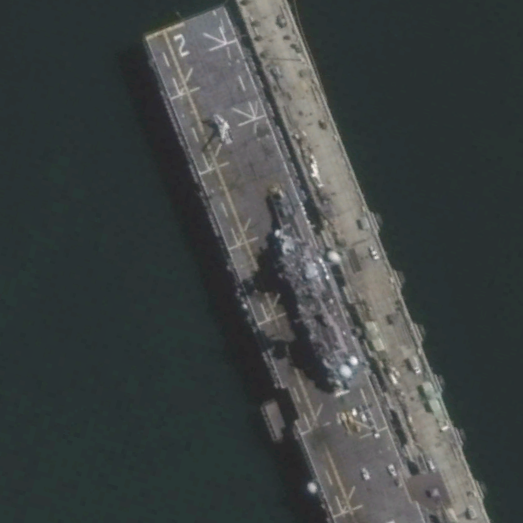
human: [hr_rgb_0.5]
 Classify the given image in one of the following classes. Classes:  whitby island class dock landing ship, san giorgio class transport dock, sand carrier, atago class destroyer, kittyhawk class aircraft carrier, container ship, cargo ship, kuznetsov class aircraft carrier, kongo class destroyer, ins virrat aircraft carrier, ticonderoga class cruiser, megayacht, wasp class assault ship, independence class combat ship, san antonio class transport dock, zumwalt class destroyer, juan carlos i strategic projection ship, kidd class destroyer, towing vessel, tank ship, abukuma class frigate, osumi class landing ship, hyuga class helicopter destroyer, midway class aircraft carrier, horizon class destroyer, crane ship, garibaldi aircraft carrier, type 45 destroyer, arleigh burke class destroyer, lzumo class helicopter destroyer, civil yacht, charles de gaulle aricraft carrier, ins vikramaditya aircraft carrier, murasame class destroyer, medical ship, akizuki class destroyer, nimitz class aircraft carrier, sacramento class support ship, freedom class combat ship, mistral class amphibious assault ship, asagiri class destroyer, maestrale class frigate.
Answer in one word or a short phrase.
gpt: Wasp class assault ship